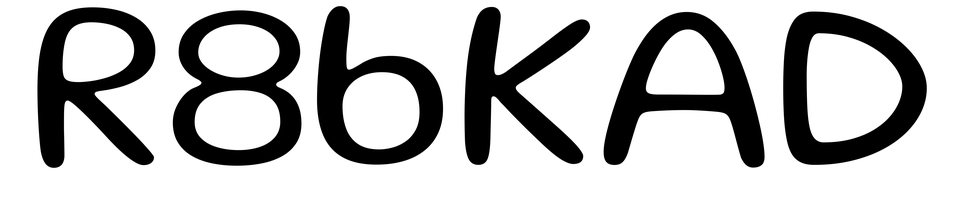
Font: Gluten_Light